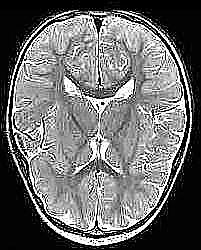
Label: notumor